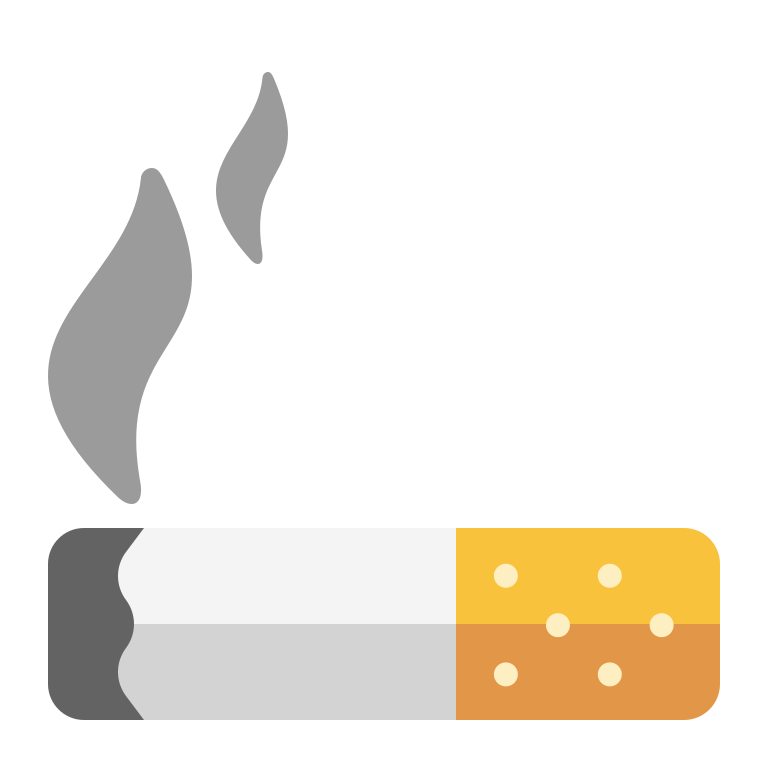
cigarette flat